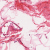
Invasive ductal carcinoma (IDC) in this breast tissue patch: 0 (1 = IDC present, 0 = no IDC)